Question: This is an 8-digit puzzle. Find the minimum number of steps to restore it.
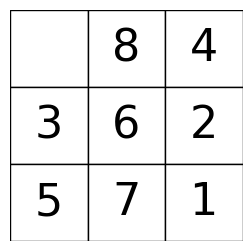
Answer: 26